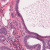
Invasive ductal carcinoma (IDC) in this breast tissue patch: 0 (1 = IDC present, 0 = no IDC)